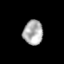
Tissue: lung
Cell type: T cells
Senescence score: 0.1467
Nuclear area (px): 473
Mean DAPI intensity: 174.704